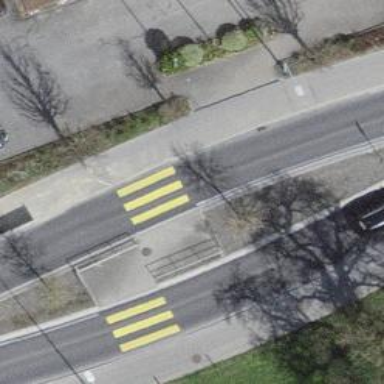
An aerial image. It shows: Uncontrolled zebra crossing with notable zebra markings.